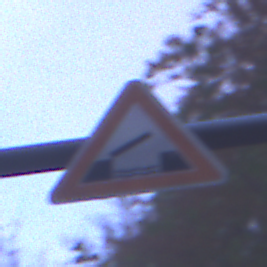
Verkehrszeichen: BeweglicheBruecke
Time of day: Night
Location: Outdoor (Suburban)
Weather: PartlyCloudy
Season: NotSpecified
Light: Artificial